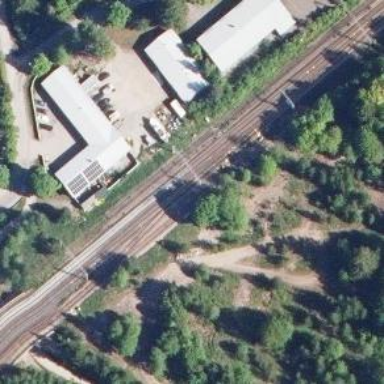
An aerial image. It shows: Railway signal.